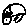
Label: car